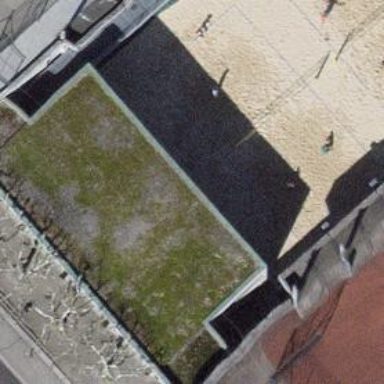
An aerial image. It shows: Sandy pitch designated for beach volleyball.